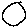
Label: circle